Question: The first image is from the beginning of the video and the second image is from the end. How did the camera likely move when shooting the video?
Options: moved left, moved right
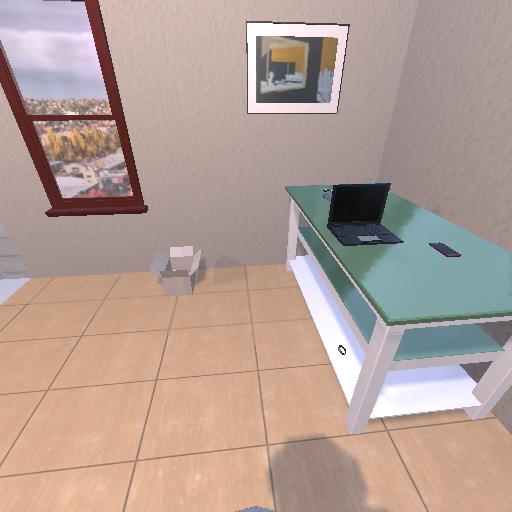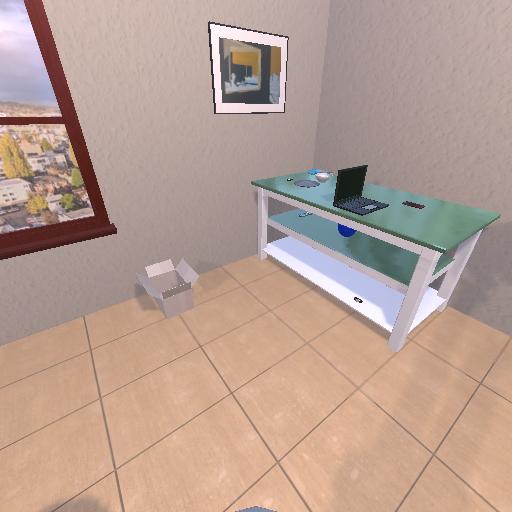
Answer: moved left